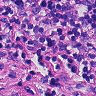
Metastatic tissue present: no